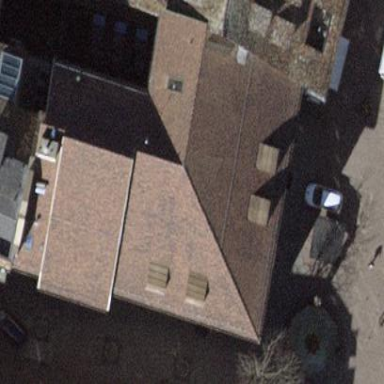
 and the overall building color is linen."